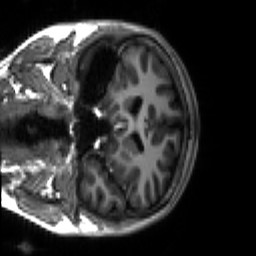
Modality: T1w
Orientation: coronal
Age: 18
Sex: male
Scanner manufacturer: siemens
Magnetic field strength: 3 T
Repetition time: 2.3 s
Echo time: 0.00267 s